Question: So i have this image, everytime i click it there is border around it.
This is what i mean

Heres the CSS for it
'''
#form {
position:fixed;
right: -50px;
border:none;
top: 350px;
z-index: -1;
cursor: help;
}
'''
And this is the HTML
'''
div id="form" class="sidepan pic">
<a href="url" target="_blank"><img src="imagelink"></a>
</div>
'''
anyone know how to remove this purple border? it appears only when clicked.
Thanks.
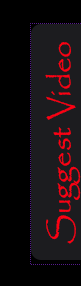
Answer: Set 'outline: none' on 'a:focus'.
'''
#form {
position: fixed;
border: none;
z-index: -1;
cursor: help;
}
a:focus {
outline: none
}
'''
'''
<div id="form" class="sidepan pic">
<a href="url" target="_blank">
<img src="imagelink" alt="image">
</a>
</div>
'''